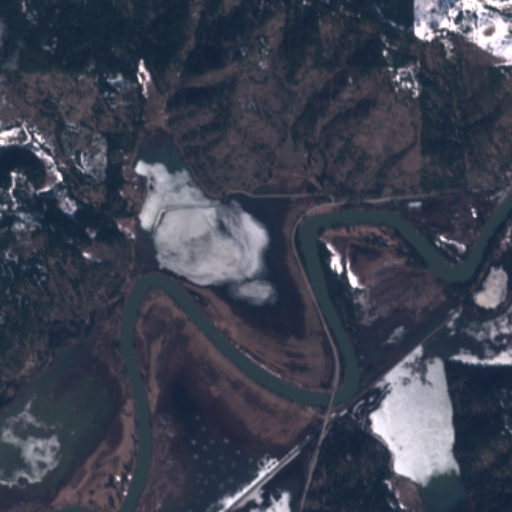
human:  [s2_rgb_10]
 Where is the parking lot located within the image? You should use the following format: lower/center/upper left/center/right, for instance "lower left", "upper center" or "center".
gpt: The parking lot is located in the lower center of the image.
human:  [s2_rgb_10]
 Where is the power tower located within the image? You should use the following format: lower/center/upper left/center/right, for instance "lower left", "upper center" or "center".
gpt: The power tower is located in the lower right of the image.
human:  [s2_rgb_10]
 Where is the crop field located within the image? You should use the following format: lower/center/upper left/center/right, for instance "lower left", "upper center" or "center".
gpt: There is no crop field in the image.